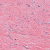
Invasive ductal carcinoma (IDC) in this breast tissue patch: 0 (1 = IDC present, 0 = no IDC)